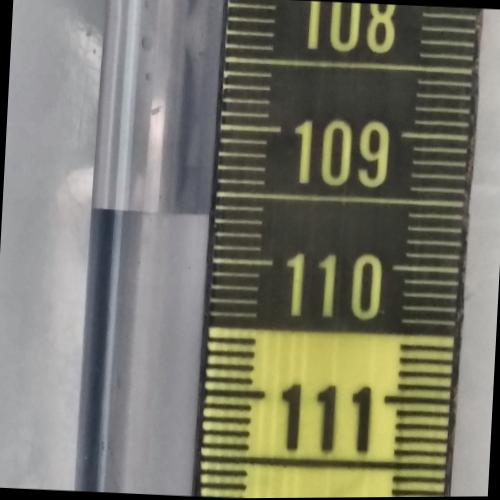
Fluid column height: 109.6 cm